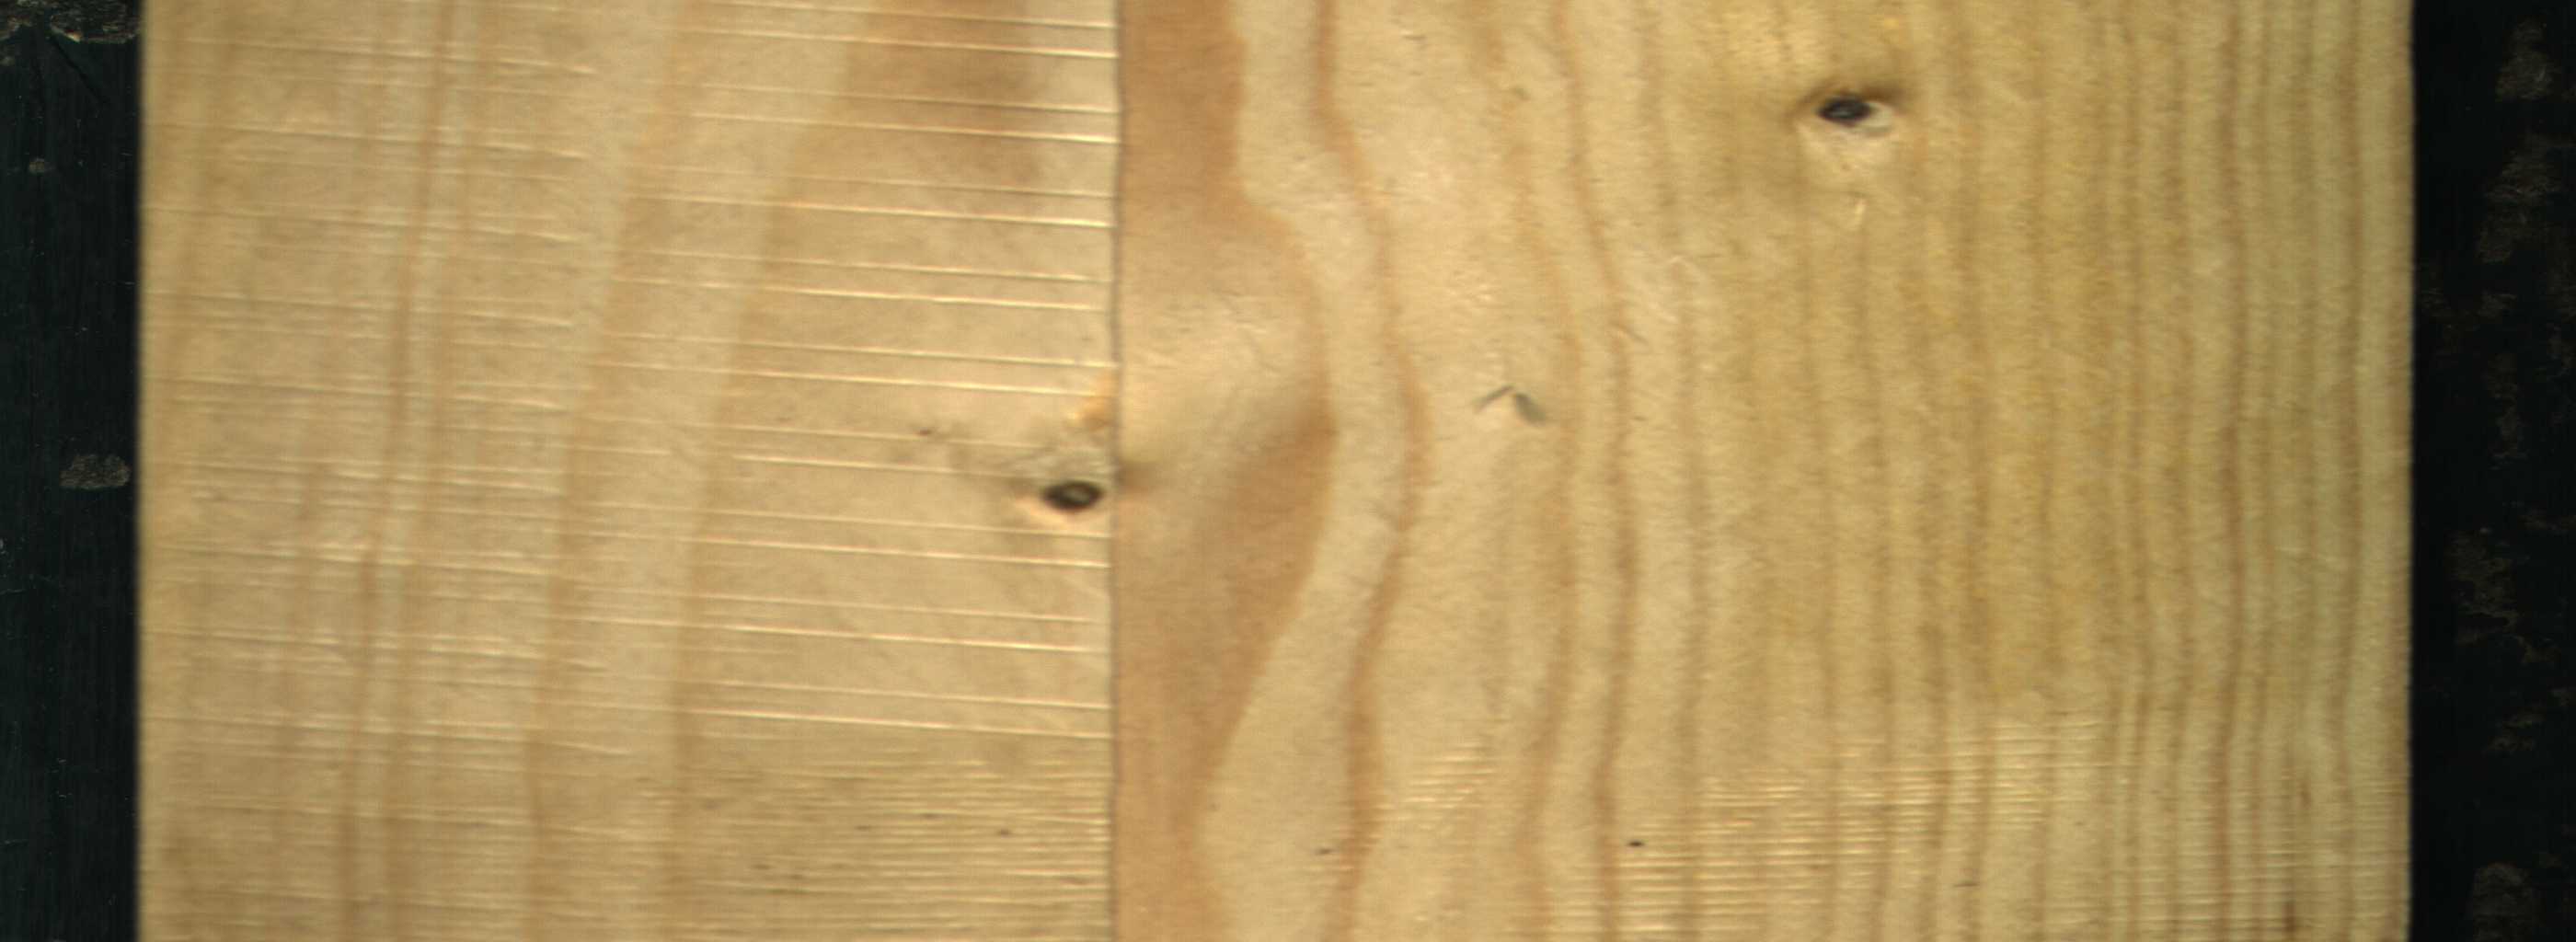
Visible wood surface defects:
Dead_Knot
Dead_Knot